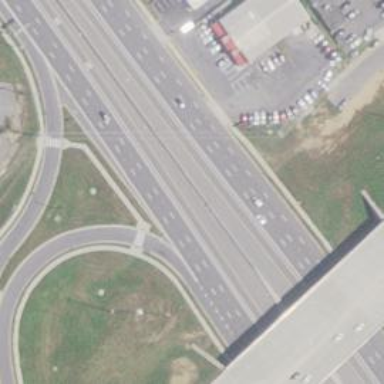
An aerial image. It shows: Expressway with asphalt surface classified as trunk highway.